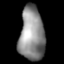
Tissue: lung
Cell type: Epithelial cells
Senescence score: 0.137
Nuclear area (px): 1324
Mean DAPI intensity: 140.372